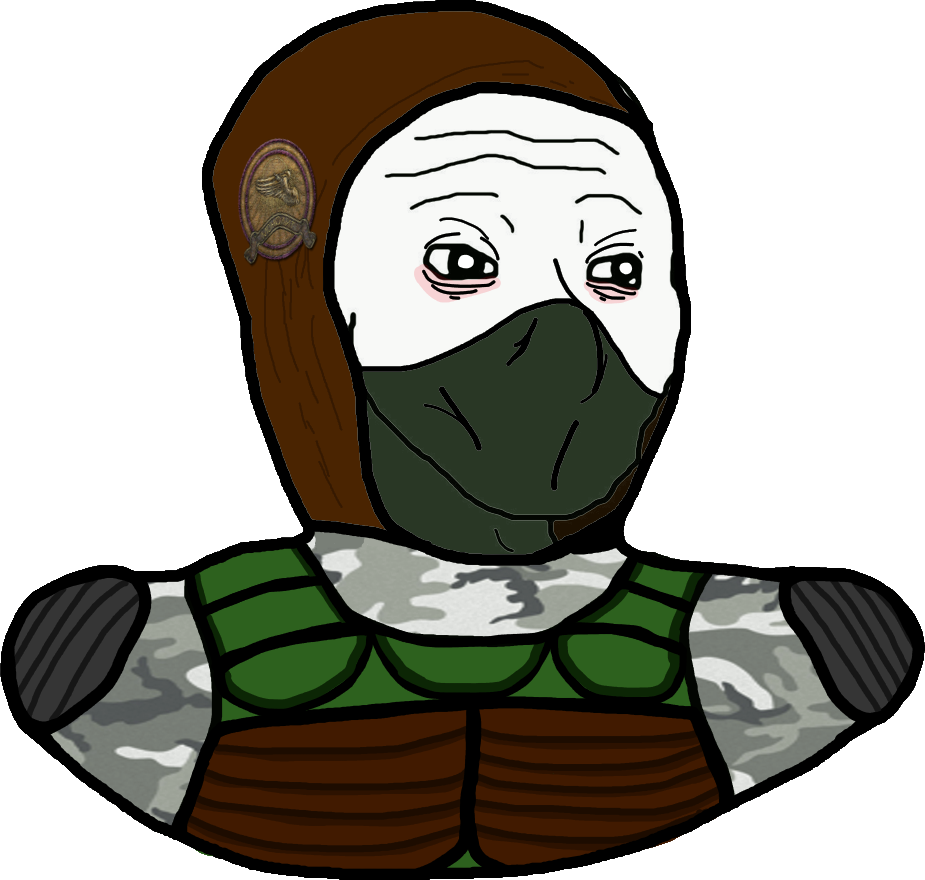
Label: 5_Doomer